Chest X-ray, PA view. Patient: 61 years old, sex F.
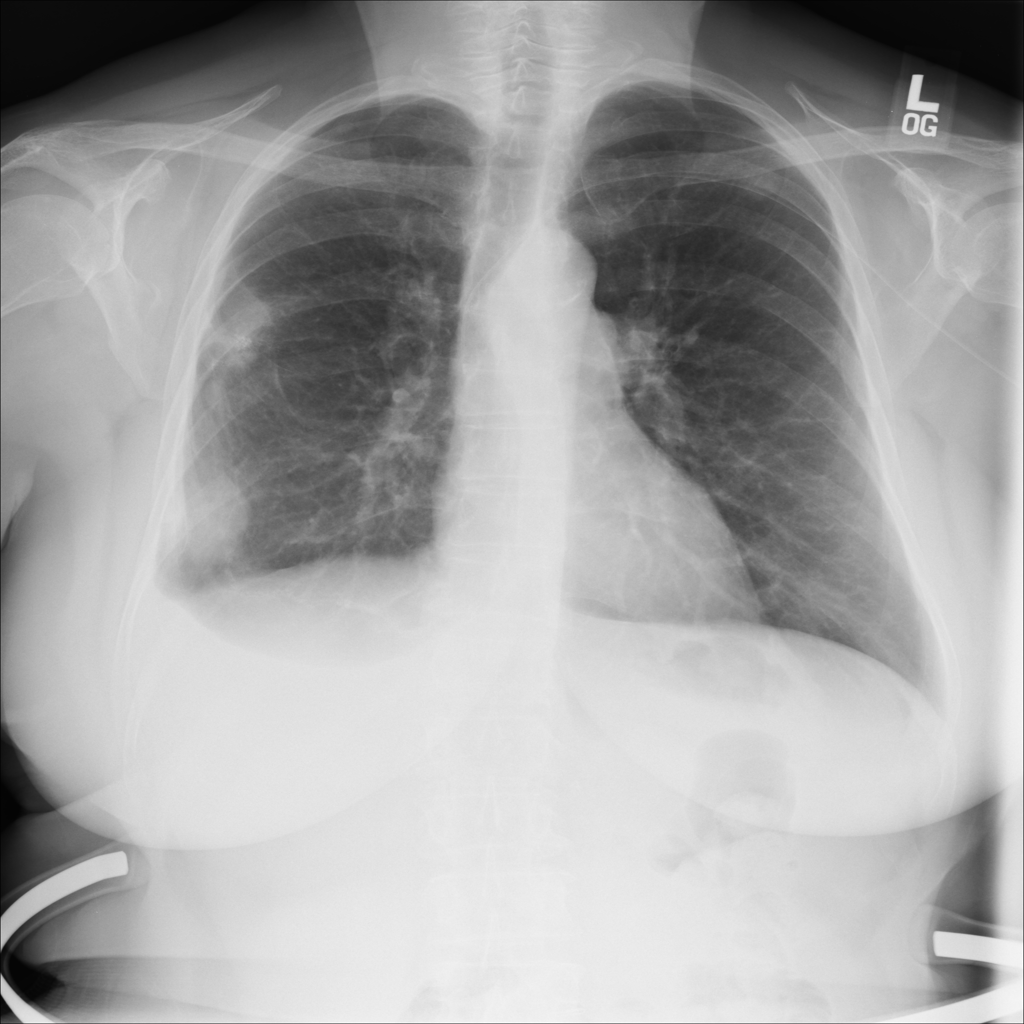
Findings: Effusion, Mass, Pleural_Thickening